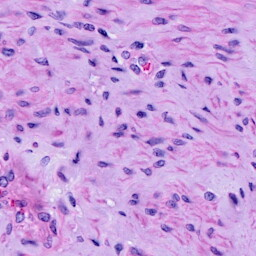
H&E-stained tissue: Cervix